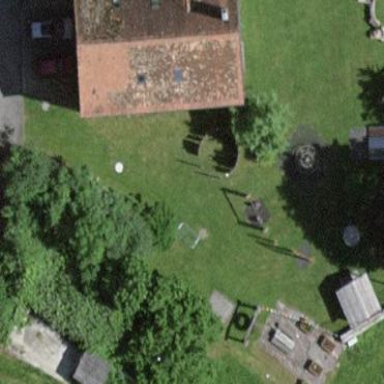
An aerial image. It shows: Kindergarten.